Question: The title isn't very descriptive but I couldn't find a better one. Feel free to edit it.
Basically what I'm looking for is the best way to do the following:

When the user clicks "Add New Item", a new row is added with an indentical text box and drop down as above. The options I can think of are the following:
- - - '<script language="html">'- -
What do you suggest? I'm not completely satisfied with any of the above solutions.
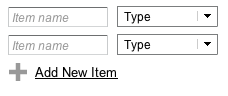
Answer: Assuming the super-simple approach and that your format is in a table:
'''
<table>
<tr>
<td><input type="text" name="item_name" placeholder="item name" /></td>
<td><select name="item_type"><option value="" selected="selected">Type</option></select></td>
</tr>
<tr>
<td><input type="text" name="item_name" placeholder="item name" /></td>
<td><select name="item_type"><option value="" selected="selected">Type</option></select></td>
</tr>
<tr>
<td colspan="2" id="add">+ Add new item</td>
</tr>
</table>
'''
You can use the following:
'''
$('#add').on('click',function(e){
var $this = $(this);
var $newRow = $this.closest('table').find('tr:first').clone();
$newRow.find(':input').val('');
$newRow.insertBefore($this.parent());
});
'''
Broken down:
1. We give the last item an ID to make it easier to bind a click event to.
2. Use jQuery and bind the click event to that ID which: Grabs the current table we're clicking within ($this.closest('table')) Locates the first row within that table and duplicates it (.clone()) Remove any populated values that may be present (.find(':input').val('')) Append this new cloned row to the table just above the "add new item" row ($newRow.insertBefore(...))
You can also take the template approach, but that's really up to you and how much control you'd like over the output.